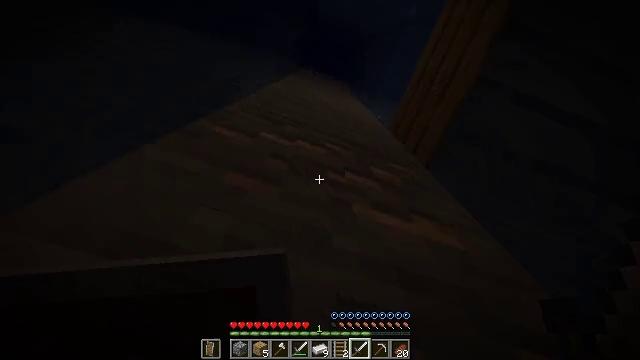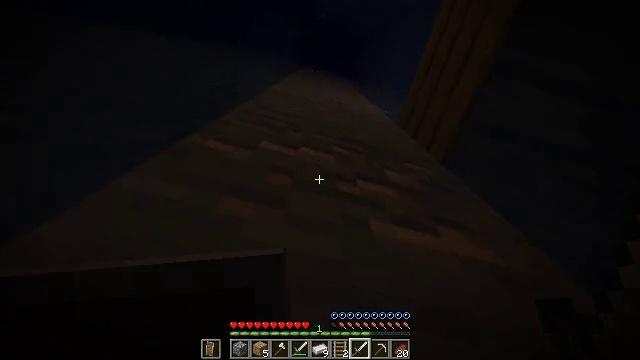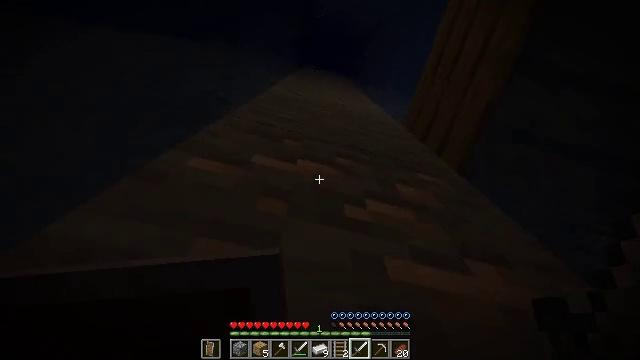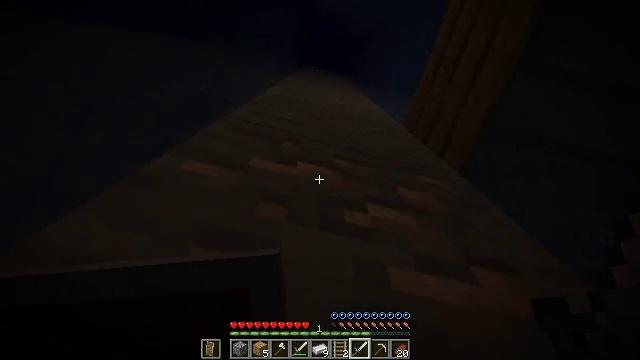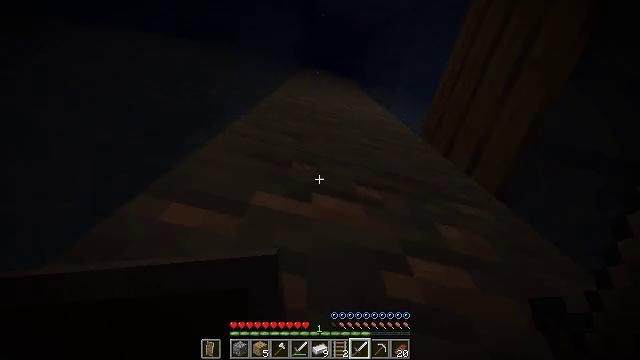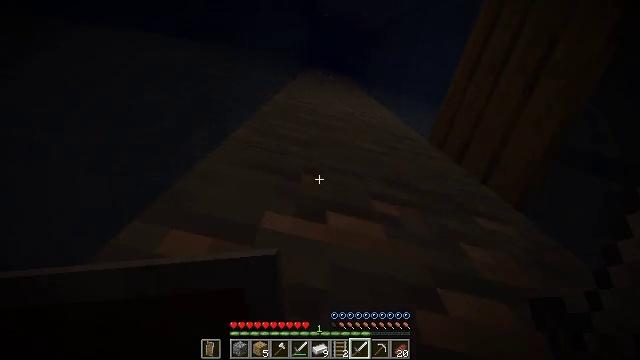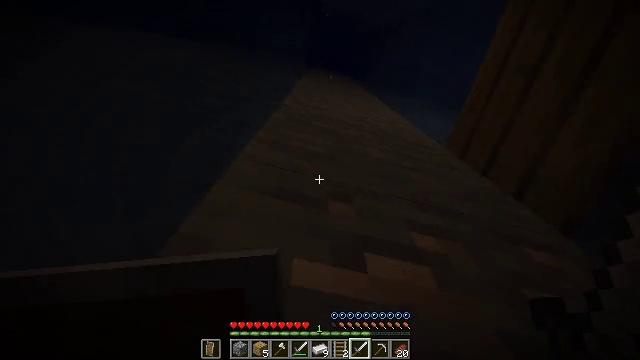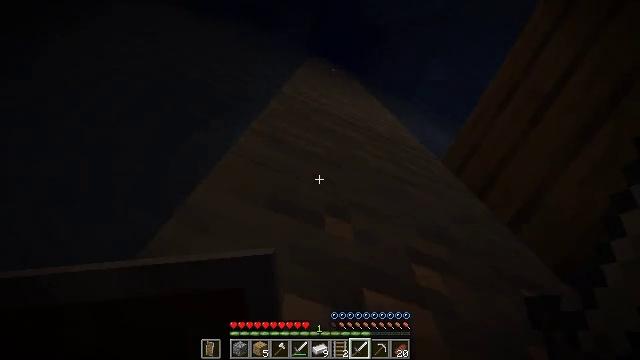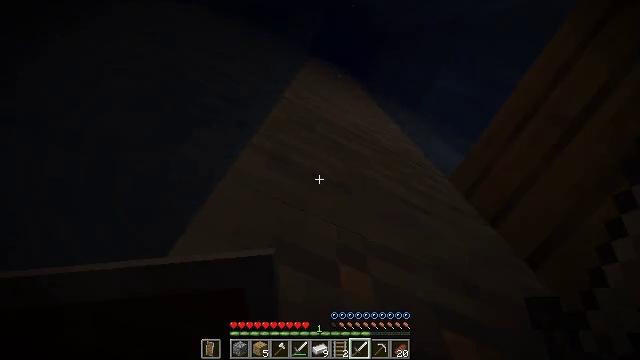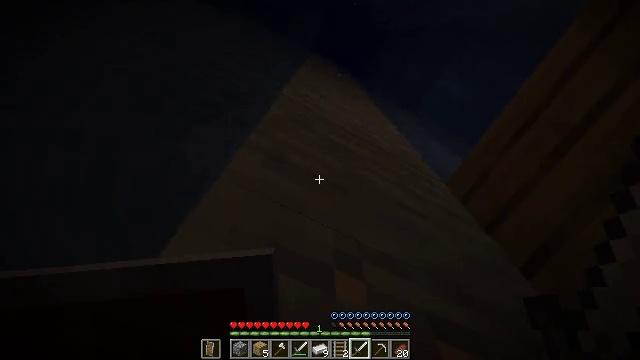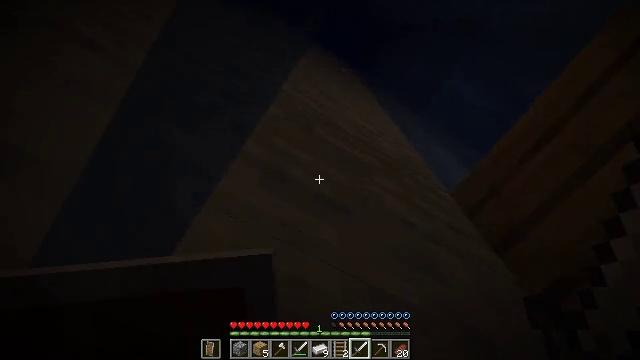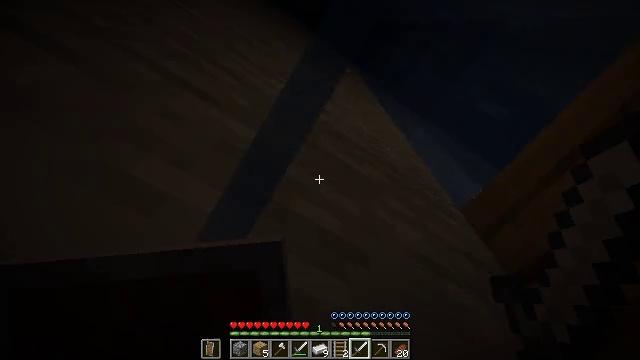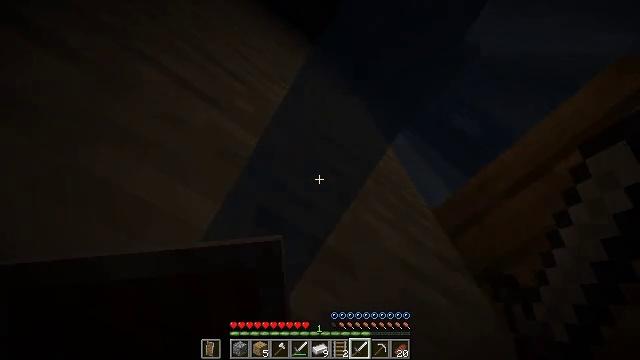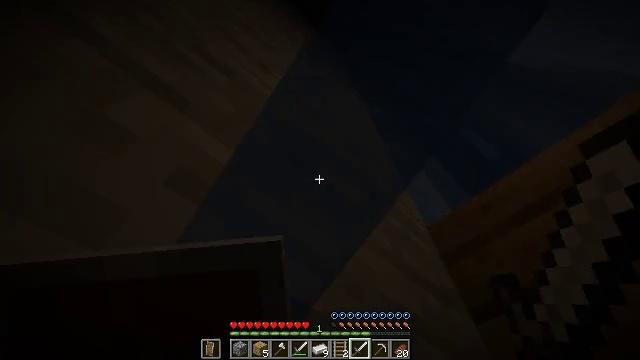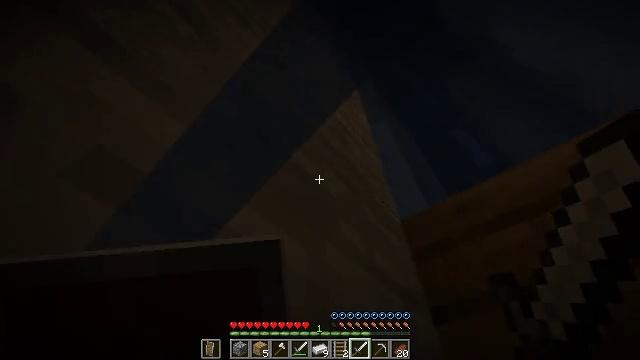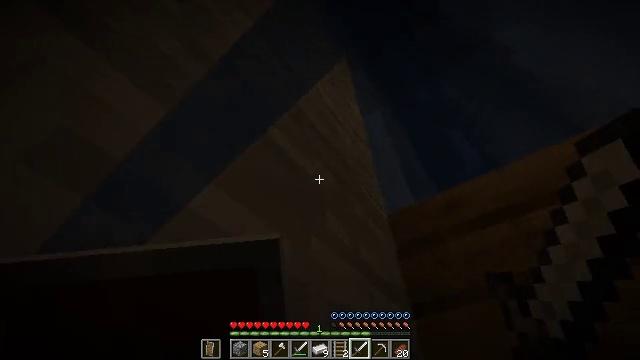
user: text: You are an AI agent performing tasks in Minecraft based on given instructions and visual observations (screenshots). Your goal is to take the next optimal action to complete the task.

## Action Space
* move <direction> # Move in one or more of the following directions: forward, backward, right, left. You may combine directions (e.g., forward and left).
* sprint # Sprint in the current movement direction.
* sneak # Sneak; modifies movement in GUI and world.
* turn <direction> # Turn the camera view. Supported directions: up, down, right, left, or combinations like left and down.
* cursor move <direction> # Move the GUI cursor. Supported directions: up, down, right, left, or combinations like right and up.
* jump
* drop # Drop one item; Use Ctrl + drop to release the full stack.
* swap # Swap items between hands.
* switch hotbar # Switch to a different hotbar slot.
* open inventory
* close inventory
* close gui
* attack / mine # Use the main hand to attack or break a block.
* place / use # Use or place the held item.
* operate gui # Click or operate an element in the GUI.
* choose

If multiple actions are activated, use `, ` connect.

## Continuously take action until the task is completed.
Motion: motion action
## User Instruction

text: Destroy the dangerous spawner.
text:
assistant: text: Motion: turn left, jump
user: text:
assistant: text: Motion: jump
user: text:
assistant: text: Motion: move left, jump
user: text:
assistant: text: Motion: move left, jump
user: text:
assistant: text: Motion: move left, jump
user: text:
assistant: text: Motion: move left, jump
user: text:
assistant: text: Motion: turn right and down, jump
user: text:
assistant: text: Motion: turn right, jump
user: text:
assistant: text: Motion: turn right, jump
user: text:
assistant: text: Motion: turn right and down, jump
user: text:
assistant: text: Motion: turn right, jump
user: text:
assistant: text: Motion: turn right and down, jump
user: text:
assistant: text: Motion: move forward, turn right and down, jump
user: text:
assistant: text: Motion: move forward, turn right and down, jump
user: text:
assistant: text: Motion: move forward, turn right and down, jump
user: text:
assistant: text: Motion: move forward, turn right and down, jump
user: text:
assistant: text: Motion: move forward, jump
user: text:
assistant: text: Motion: jump
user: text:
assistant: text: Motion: jump
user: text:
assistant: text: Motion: move forward, jump
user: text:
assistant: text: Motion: move forward, jump
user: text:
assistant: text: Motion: move forward, jump
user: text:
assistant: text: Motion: move forward, turn left, jump
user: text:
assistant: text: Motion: move forward, turn left, jump
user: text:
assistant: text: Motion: move forward, jump
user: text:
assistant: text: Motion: turn right and down, jump
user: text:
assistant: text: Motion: turn right and down, jump
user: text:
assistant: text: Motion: turn right and down, jump
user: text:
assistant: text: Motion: move forward, turn right and down, jump
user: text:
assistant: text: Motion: move forward, turn right and down, jump